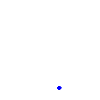
Particle: kaon